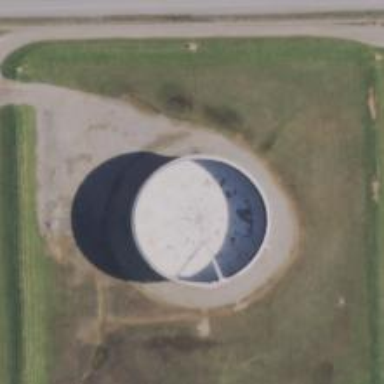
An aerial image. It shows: Storage tank which is man-made and housed in building.